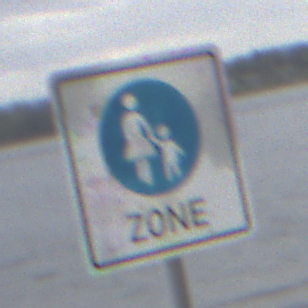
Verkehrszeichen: BeginnFussgaengerzone
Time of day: Midday
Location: Outdoor (Suburban)
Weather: Overcast
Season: NotSpecified
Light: Natural